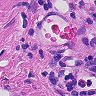
Metastatic tissue present: no